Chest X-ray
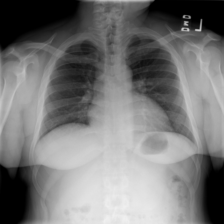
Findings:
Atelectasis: negative
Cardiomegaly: negative
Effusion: negative
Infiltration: negative
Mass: negative
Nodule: negative
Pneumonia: negative
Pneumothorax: negative
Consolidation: negative
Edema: negative
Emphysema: negative
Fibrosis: negative
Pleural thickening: negative
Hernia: negative